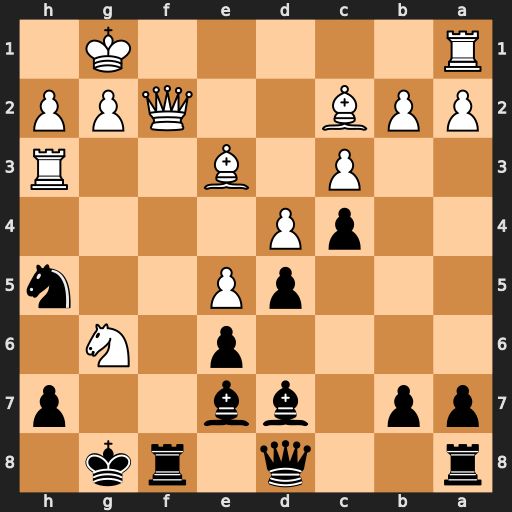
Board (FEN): r2q1rk1/pp1bb2p/4p1N1/3pP2n/2pP4/2P1B2R/PPB2QPP/R5K1
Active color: b
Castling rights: -
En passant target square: -
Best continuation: Rxf2 Nxe7+ Qxe7